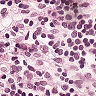
Metastatic tissue present: no